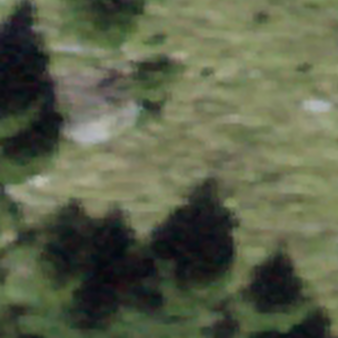
Label: other